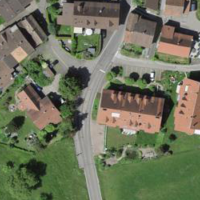
EUNIS habitat code: 54
Species observed at this site:
Filipendula ulmaria
Ixodes ricinus
Petasites albus